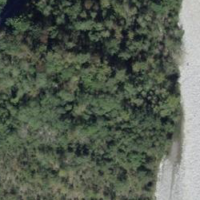
EUNIS habitat code: 32
Species observed at this site:
Calosoma sycophanta